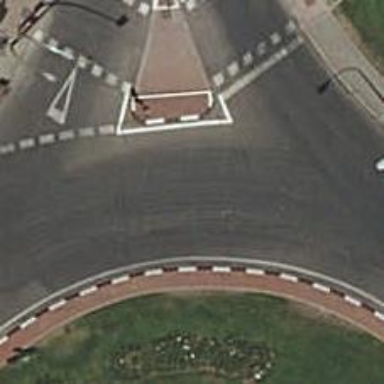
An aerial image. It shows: Secondary road with asphalt surface leading to roundabout.